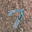
Label: 7